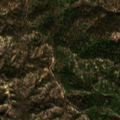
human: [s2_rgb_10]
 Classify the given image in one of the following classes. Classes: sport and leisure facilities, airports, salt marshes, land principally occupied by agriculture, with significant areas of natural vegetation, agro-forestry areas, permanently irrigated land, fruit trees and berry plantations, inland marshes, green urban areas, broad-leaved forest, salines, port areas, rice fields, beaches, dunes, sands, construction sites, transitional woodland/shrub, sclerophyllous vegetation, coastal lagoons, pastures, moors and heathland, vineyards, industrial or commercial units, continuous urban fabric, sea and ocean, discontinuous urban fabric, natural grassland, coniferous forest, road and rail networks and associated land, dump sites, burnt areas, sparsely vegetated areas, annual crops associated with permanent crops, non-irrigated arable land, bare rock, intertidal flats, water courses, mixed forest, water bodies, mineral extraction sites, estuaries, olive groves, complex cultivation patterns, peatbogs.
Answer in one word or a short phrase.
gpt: agro-forestry areas, broad-leaved forest, transitional woodland/shrub